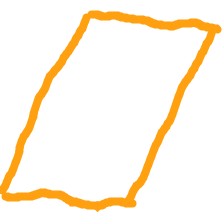
Shape: parallelogram